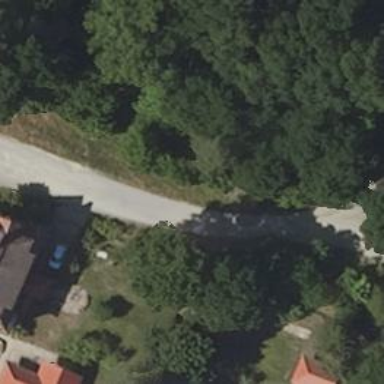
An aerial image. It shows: Residential road with no sidewalk.